Interaction volume radius: 5 \u00c5
Interaction volume height: 20 \u00c5
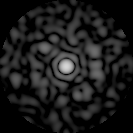
Disorder parameter: 0.84